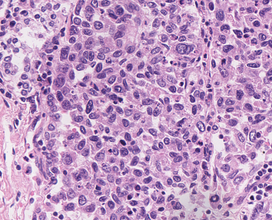
Tumor epithelial tissue: yes
Tumor-associated stroma tissue: yes
Normal tissue: no